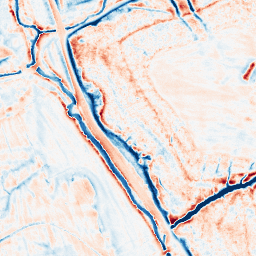
Category: edge_preserving
Decomposition family: guided
Decomposition parameters: radius: 4
eps: 0.01
Upsampling method: bspline
Upsampling parameters: scale: 8
Upsampling scale: 8